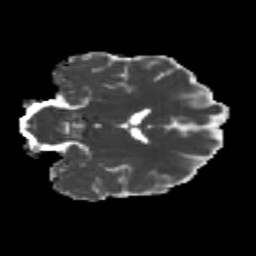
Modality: MD
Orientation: coronal
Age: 23
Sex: male
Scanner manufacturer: siemens
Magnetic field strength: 3 T
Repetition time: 3.5 s
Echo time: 0.104 s